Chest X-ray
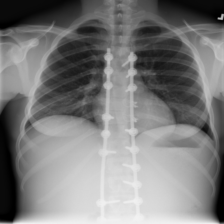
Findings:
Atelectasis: negative
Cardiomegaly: negative
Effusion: negative
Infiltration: negative
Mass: negative
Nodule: negative
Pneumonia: negative
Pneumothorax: negative
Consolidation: negative
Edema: negative
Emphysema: negative
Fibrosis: negative
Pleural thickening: negative
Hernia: negative